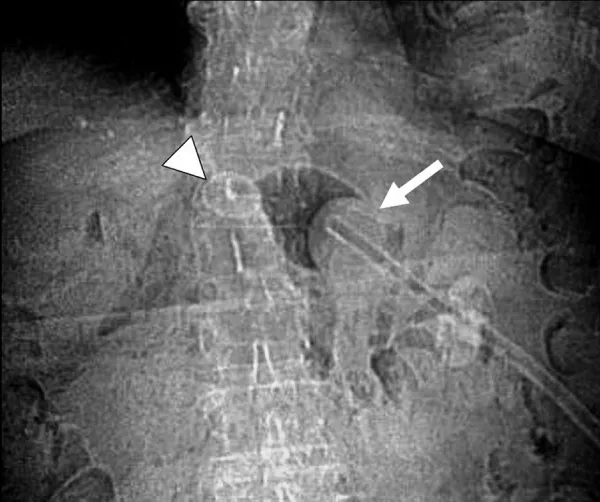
Abdominal radiograph demonstrates a round, radiodense disc in the mid abdomen, not connected to the balloon-retained PEG tube.
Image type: radiology (x_ray)